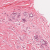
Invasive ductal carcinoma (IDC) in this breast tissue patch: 0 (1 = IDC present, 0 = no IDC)